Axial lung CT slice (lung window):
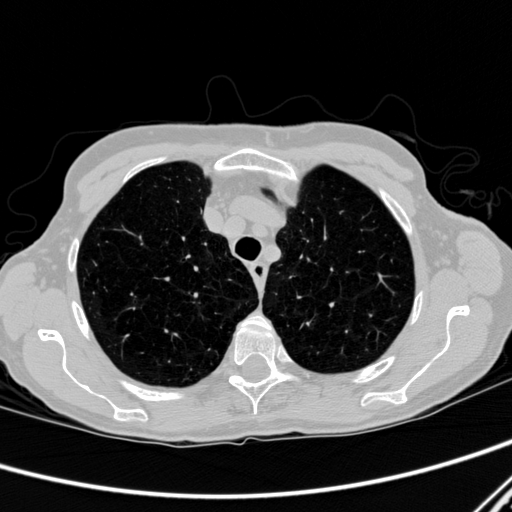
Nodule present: no